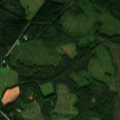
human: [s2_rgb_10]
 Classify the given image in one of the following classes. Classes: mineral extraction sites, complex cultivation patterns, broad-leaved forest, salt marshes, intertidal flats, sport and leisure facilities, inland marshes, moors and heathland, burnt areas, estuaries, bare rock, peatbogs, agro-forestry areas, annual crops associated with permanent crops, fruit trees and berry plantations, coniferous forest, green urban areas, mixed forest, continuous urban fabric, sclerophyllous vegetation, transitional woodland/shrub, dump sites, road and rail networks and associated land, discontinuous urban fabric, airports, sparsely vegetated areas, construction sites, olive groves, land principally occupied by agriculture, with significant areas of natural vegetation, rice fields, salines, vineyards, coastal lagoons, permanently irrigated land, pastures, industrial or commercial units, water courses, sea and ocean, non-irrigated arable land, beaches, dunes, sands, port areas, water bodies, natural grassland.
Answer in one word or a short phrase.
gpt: land principally occupied by agriculture, with significant areas of natural vegetation, coniferous forest, mixed forest